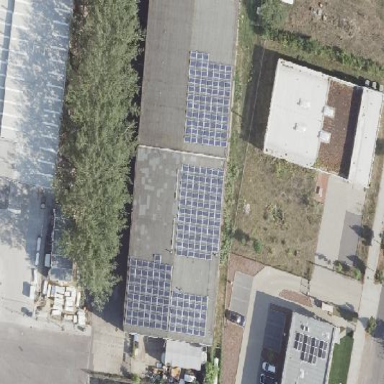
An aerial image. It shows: Solar power generator utilizing photovoltaic technology with solar photovoltaic panels.